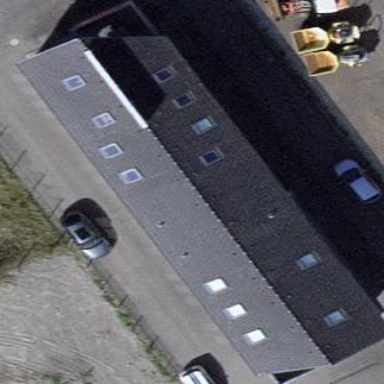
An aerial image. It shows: Gabled building with roof oriented along its structure.